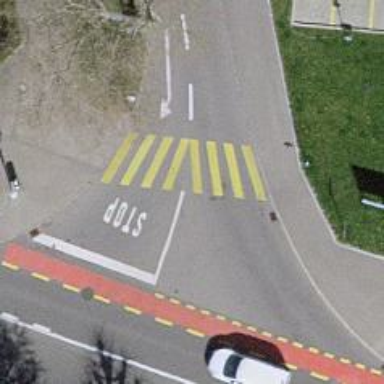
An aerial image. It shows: Uncontrolled footway crossing with markings.